Current action and preconditions to check: path_clear

Your task: For each precondition in the list above, predict whether it will hold at this action.

Consider the current scene as observed from the mobile robot's camera, and analyze the predicted future states of all dynamic agents (e.g., people, animals, vehicles, or any moving entities) within the NEXT SECOND.

IMPORTANT: Only answer "very likely" if you are absolutely certain—based on strong, clear evidence—that a dynamic agent will violate the precondition in the predicted future state. Do NOT answer "very likely" for unlikely, ambiguous, or low-probability risks.

Ask yourself for each precondition: Is there a high probability, with clear and convincing evidence, that the predicted future states of any dynamic agent will interfere with the predicted future state of the currently executing action within the NEXT SECOND, causing that precondition to fail?

Assess the risk level based on these predictions. Use "likely" or "very likely" if motions create a clear risk of interference.

Use "neutral" or "improbable" if agents are nearby but their predicted paths are clearly diverging or non-conflicting.

Failure Risk Categories: "very improbable", "improbable", "neutral", "likely", "very likely"

Answer Format: Output ONLY the probability_of_failure value from these categories: "very improbable", "improbable", "neutral", "likely", "very likely"

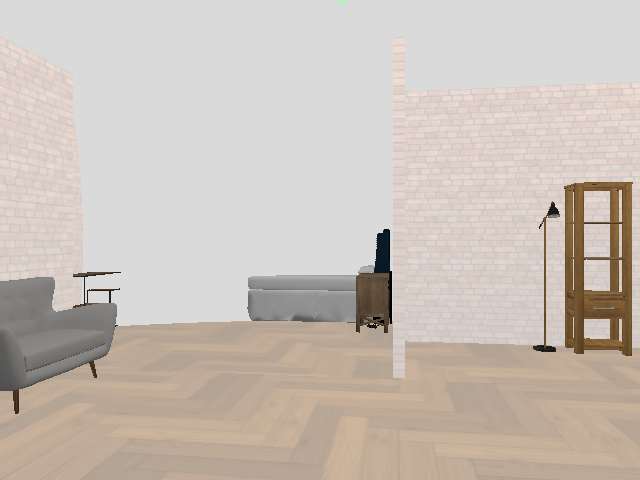

Answer: very improbable